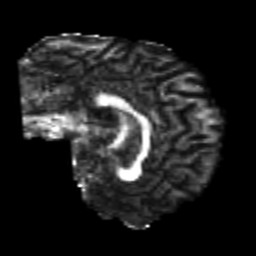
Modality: FA
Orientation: sagittal
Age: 24
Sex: male
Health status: healthy
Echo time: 0.074 s